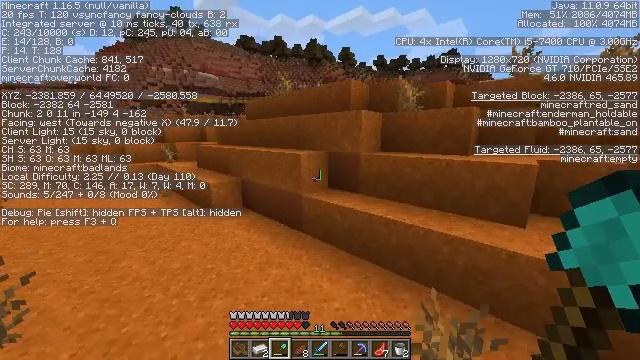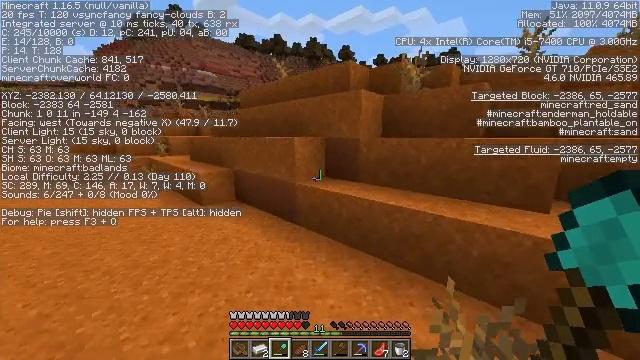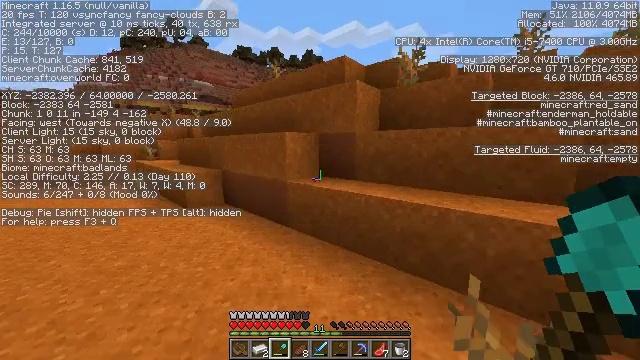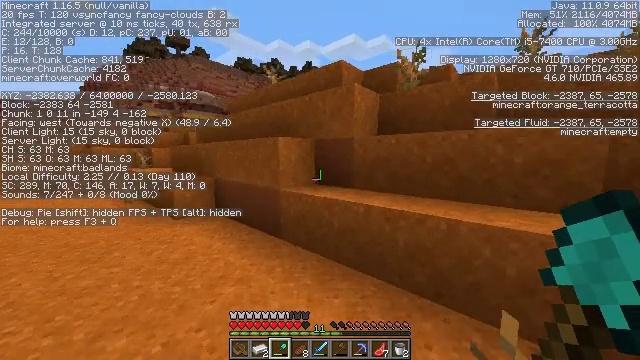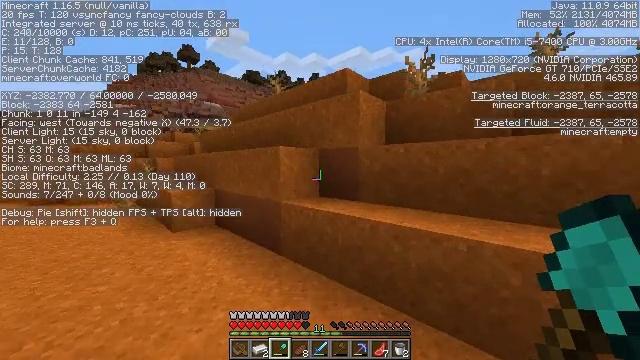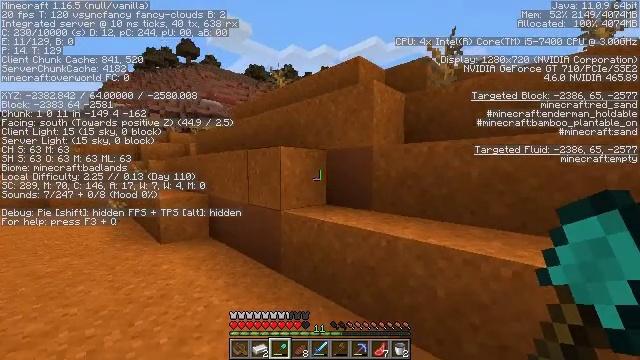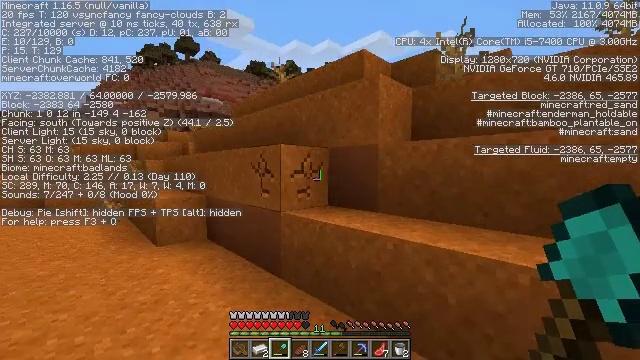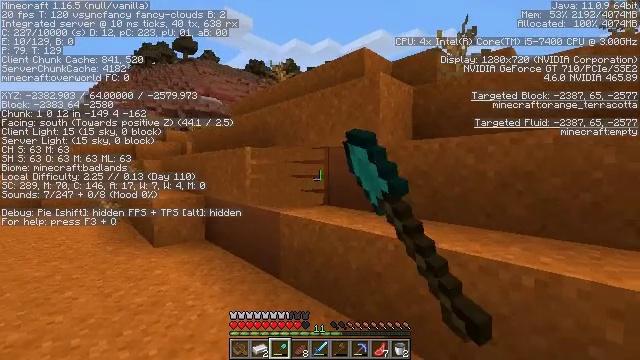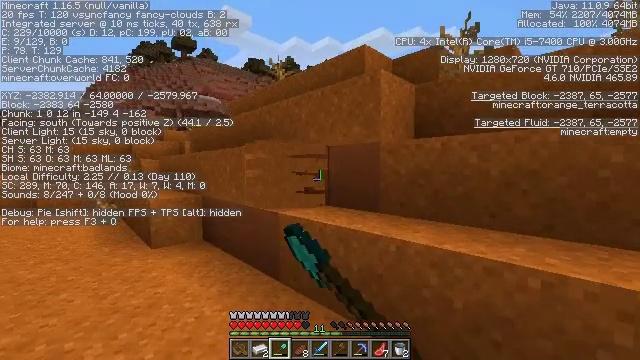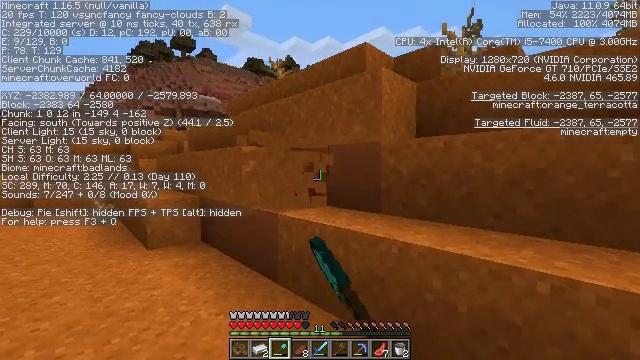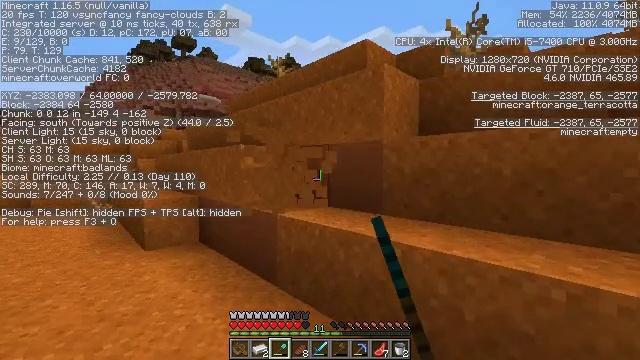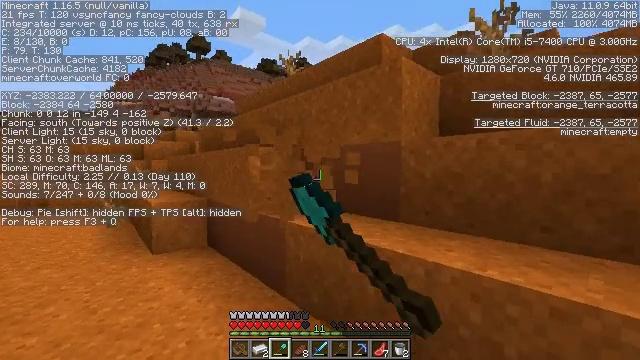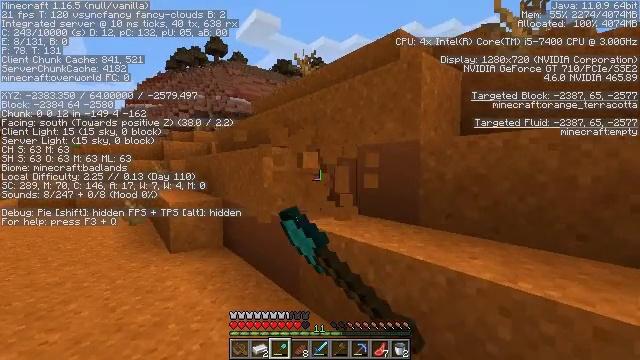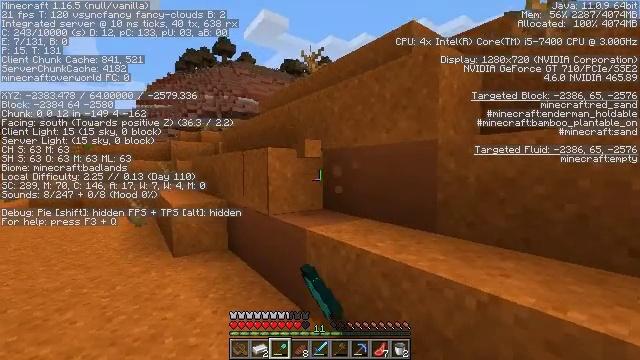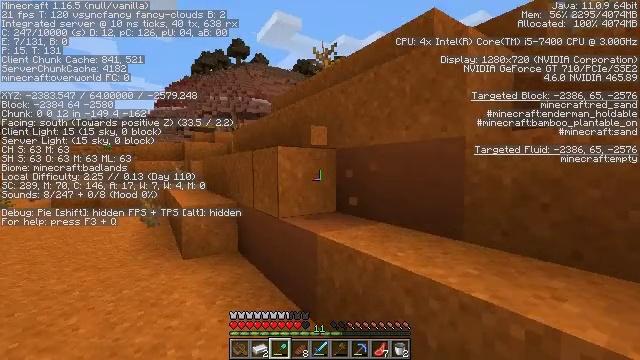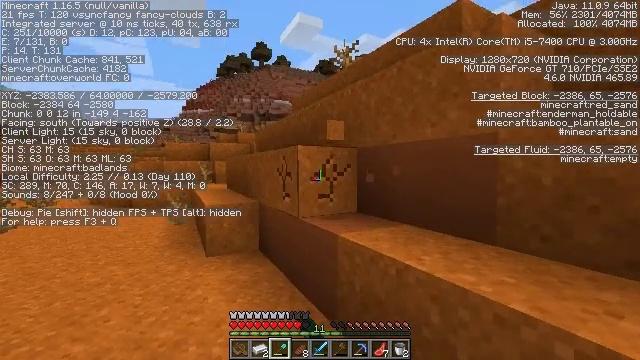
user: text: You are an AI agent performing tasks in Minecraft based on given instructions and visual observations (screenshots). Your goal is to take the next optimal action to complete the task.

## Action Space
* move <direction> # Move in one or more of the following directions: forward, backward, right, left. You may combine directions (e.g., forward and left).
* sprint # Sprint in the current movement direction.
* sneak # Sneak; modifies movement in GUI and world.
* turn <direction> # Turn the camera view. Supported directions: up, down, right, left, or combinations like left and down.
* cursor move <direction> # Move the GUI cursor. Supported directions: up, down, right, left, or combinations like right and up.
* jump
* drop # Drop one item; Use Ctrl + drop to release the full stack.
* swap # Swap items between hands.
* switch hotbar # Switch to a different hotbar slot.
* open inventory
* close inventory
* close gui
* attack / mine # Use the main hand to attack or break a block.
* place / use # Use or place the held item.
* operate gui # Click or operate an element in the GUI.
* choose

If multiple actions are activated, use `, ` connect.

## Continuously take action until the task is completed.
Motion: motion action
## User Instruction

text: Break the red sand block.
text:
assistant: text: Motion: move forward
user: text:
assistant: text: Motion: move forward, turn up
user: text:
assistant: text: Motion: turn up
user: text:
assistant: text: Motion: turn left and up
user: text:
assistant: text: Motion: turn left and up
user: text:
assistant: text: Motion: attack / mine
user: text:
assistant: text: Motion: attack / mine
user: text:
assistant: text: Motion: attack / mine
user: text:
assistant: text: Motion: move forward, attack / mine
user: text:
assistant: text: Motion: move forward, attack / mine
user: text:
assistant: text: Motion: move forward, turn left, attack / mine
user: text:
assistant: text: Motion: move forward, turn left, attack / mine
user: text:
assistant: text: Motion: move forward, turn left, attack / mine
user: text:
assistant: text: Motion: turn left, attack / mine
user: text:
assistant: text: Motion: turn left, attack / mine
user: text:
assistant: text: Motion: turn left, attack / mine
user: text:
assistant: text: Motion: move forward, attack / mine
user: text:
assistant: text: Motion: move forward, attack / mine
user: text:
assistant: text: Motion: move forward, attack / mine
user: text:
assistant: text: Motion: move forward, attack / mine
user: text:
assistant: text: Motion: move forward, attack / mine
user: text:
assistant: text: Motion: move forward, attack / mine
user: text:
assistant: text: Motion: attack / mine
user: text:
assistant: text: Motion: turn left, attack / mine
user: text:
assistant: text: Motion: move forward, turn left, attack / mine
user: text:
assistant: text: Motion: move forward, attack / mine
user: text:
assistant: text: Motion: move forward, attack / mine
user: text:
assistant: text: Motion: move forward, turn left, attack / mine
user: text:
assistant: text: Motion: move forward, attack / mine
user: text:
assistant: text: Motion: move forward, attack / mine